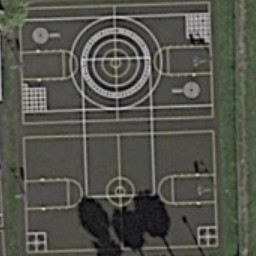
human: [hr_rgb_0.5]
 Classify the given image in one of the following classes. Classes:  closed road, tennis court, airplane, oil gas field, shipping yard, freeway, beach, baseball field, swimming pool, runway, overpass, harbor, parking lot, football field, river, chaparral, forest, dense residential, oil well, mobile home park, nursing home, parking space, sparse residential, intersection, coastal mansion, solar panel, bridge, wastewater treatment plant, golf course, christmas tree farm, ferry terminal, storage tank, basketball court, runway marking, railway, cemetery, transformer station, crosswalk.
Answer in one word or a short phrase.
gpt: basketball court